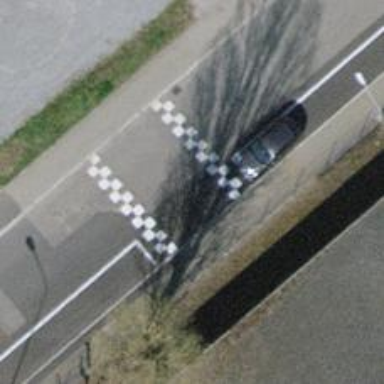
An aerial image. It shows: Bump for traffic calming.